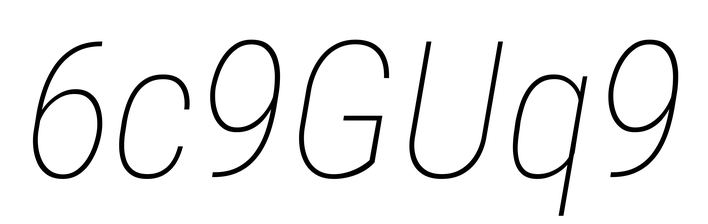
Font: Roboto-Italic_Condensed_Thin_Italic